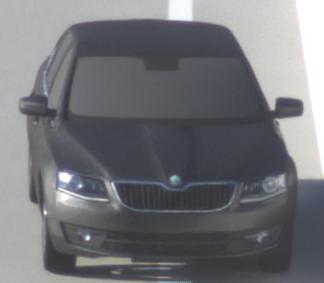
Make: Skoda
Model: Octavia 1.2 TSI
Detailed model: Octavia (III) Limousine
Model produced from: 2013/02
Model produced until: 2015/04
Doors: 5
Color: gray
Road condition: dry road
Daytime: sunrise or sunset
Contrast: medium contrast